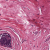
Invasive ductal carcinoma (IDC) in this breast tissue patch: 0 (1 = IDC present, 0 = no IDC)